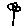
Label: flower